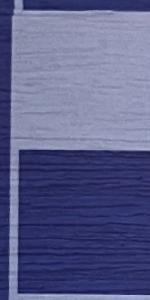
Label: Empty